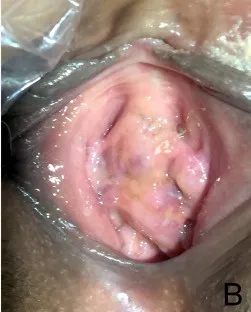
At 30 days postdelivery.
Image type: medical_photograph (other_medical_photograph)